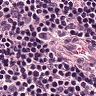
Metastatic tissue present: no